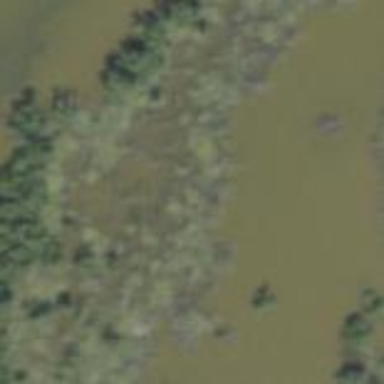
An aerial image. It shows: Rich mangrove swamp wetland filled with Mangrove plants.